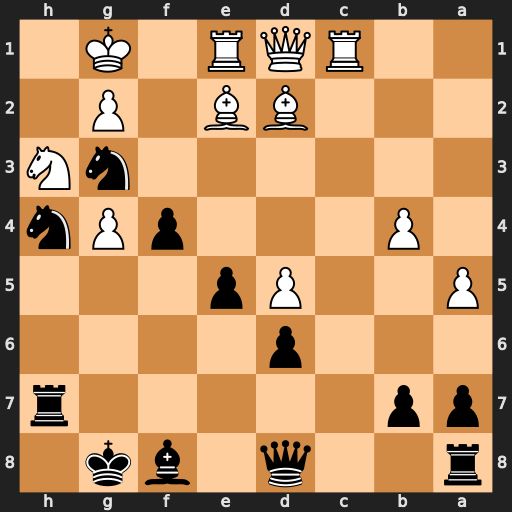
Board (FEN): r2q1bk1/pp5r/3p4/P2Pp3/1P3pPn/6nN/3BB1P1/2RQR1K1
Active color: b
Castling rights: -
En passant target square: -
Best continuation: Nxg2 Kxg2 Qh4